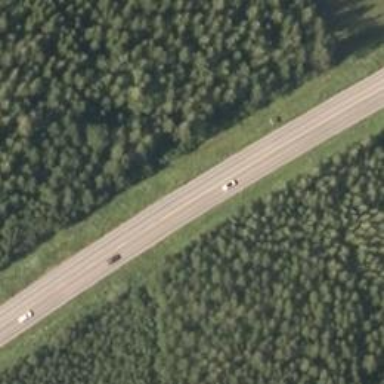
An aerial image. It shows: Asphalt trunk highway.